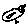
Label: bird